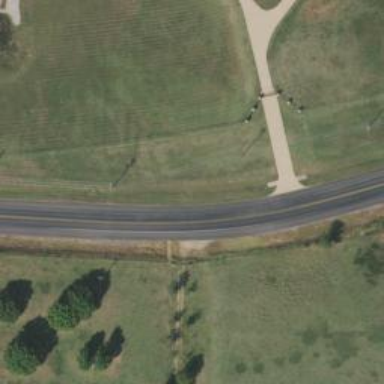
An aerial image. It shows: Secondary road.